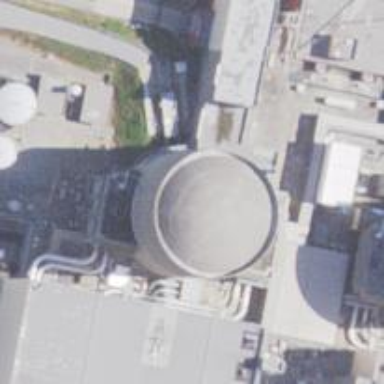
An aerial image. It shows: Nuclear power generator.